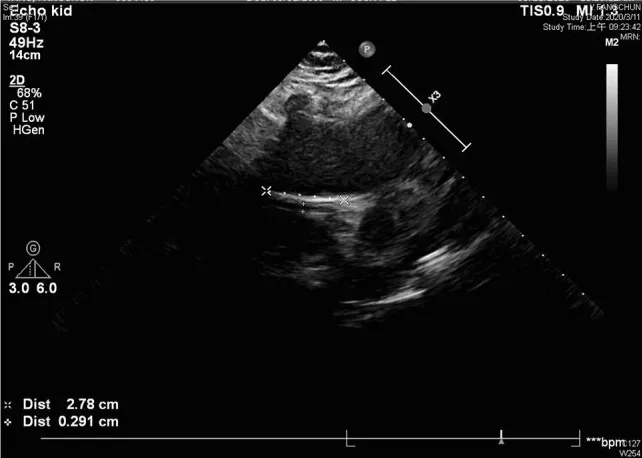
Normal inner diameter and origin of coronary arteries; regressed right coronary artery with a diameter of 2.91 mm.
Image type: radiology (ultrasound)